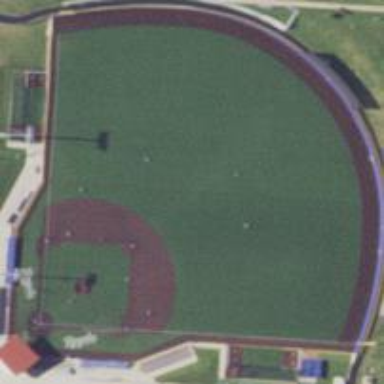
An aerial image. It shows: Baseball pitch for leisure and sports activities.